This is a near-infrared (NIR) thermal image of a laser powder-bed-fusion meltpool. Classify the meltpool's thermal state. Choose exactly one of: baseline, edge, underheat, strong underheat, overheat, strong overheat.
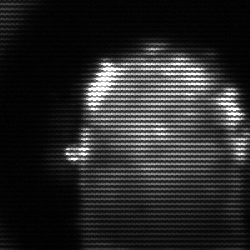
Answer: baseline